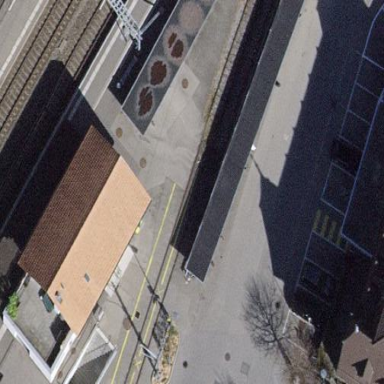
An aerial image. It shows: Building with shed for bicycle parking.